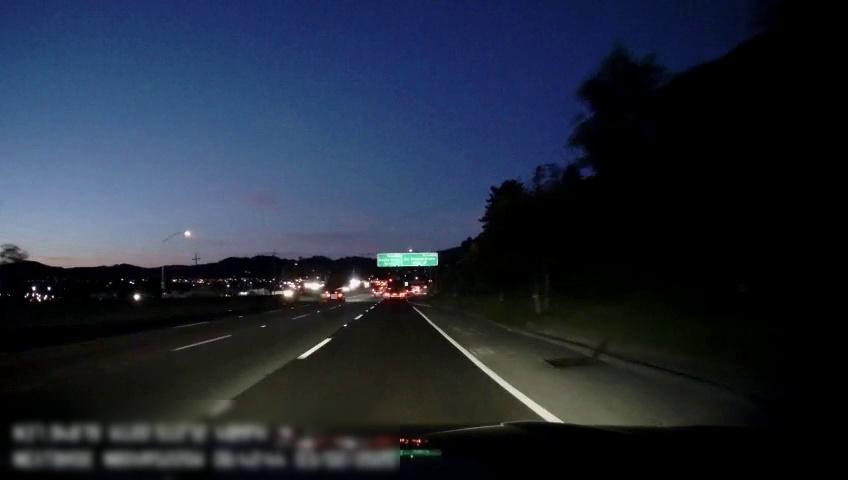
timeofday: Night
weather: Other
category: Drivable Space
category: Vehicles | Car
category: Vehicles | Truck
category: Lanes | Current Lane
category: Lanes | Current Lane
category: Lanes | Alternate Lane
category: Lanes | Alternate Lane
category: Traffic | Signs